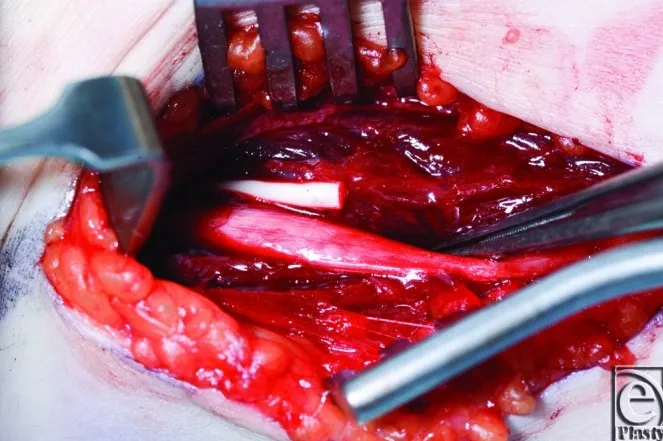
Contraceptive implant situated in the perineurium of the ulnar nerve.
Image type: medical_photograph (other_medical_photograph)